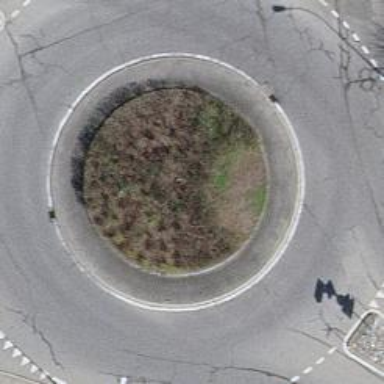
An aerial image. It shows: Secondary road leading to roundabout.